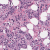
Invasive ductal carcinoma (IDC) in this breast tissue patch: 1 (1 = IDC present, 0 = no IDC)